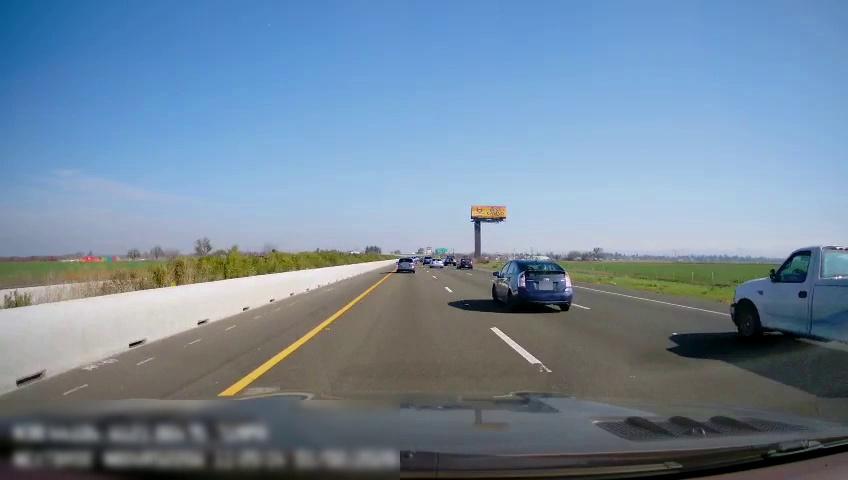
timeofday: Day
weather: Sunny
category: Drivable Space
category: Vehicles | Car
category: Vehicles | Truck
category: Vehicles | Car
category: Vehicles | Car
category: Vehicles | Car
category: Vehicles | Car
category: Lanes | Current Lane
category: Lanes | Current Lane
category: Lanes | Alternate Lane
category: Lanes | Alternate Lane